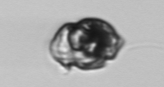
Label: Proterythropsis